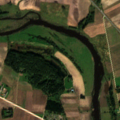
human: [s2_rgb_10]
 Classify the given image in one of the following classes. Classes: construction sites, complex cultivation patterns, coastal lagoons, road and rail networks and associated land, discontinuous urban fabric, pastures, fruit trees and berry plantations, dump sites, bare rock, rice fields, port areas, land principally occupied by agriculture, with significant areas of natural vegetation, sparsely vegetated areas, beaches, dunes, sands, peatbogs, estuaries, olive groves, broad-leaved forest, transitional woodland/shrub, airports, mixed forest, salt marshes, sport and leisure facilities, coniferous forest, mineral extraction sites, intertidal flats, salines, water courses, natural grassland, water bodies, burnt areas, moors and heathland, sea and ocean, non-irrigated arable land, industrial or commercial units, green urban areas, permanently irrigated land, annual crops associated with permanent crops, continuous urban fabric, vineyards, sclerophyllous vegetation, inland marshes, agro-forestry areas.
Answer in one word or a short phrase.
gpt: discontinuous urban fabric, non-irrigated arable land, pastures, complex cultivation patterns, transitional woodland/shrub